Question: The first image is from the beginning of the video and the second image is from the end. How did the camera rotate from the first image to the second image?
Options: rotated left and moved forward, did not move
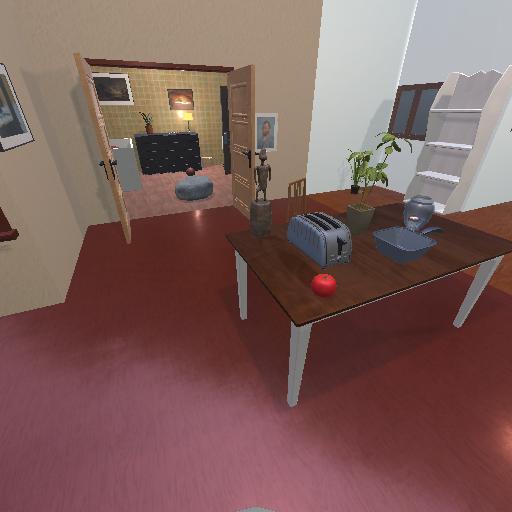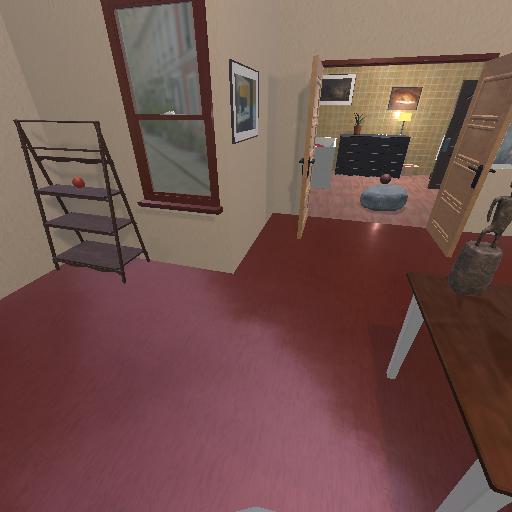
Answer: rotated left and moved forward